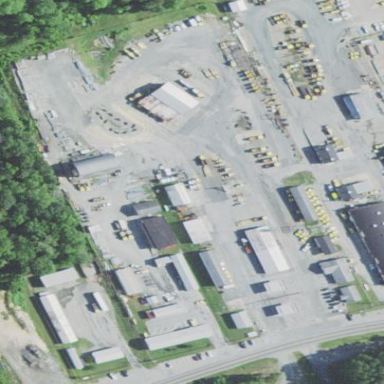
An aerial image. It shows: Industrial depot area.